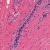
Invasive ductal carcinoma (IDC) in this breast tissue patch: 0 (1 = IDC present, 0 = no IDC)